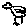
Label: bird